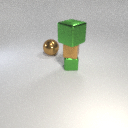
small brown rubber cube below large green metal cube